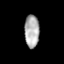
Tissue: prostate
Cell type: Myeloid cells
Senescence score: 0.7011
Nuclear area (px): 470
Mean DAPI intensity: 174.832